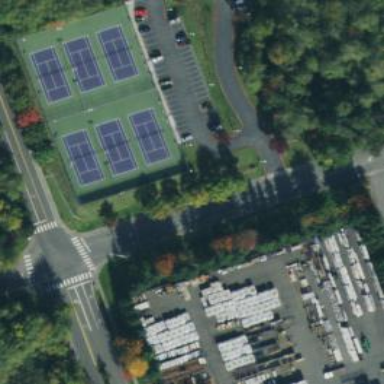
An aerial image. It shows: Tennis court on the leisure land pitch.